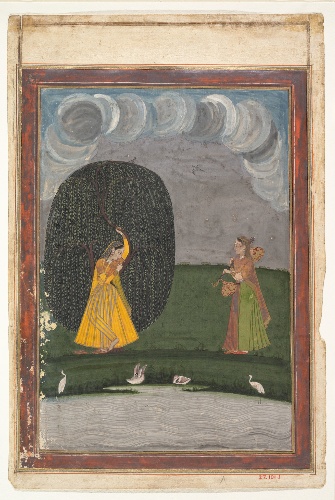
Date: late 18th century
Object type: Painting
Classification: Paintings
Medium: Gouache on paper
Culture: India (Punjab Hills)
Dimensions: Image: 10 × 7 in. (25.4 × 17.8 cm)
Mat: 11 in. × 7 7/8 in. (27.9 × 20 cm)
Sheet: 13 in. × 8 5/8 in. (33 × 21.9 cm)
Department: Asian Art
Credit line: Gift of Joseph Breck, 1927
Accession year: 1927
Repository: Metropolitan Museum of Art, New York, NY
Tags: Women|Trees|Musical Instruments